七年级 · 组合数学
(本小题 8.0 分)

阅读: 在直线上有 $n$ 个不同的点, 则此图中共有多少条线段? 通过分析、画图尝试得如下表格:

| 图形 | 直线上点的个数 | 共有线段的条数 | 两者关系 |
| :---: | :---: | :---: | :---: |
| $A_{1}$ $A_{2}$ | 2 | 1 | $0+1=\frac{2 \times(2-1)}{2}=1$ |
| 1 1 1 <br> $A_{1}$ $A_{2}$ $A_{3}$ | 3 | 3 | $0+1+2=\frac{3 \times(3-1)}{2}=3$ |
| $A_{1}$ $A_{2}$ $A_{3}$ $A_{4}$ | 4 | 6 | $0+1+2+3=$ <br> $\frac{4 \times(4-1)}{2}=6$ |
| $\ldots$ | $\ldots$ | $=$ | $\ldots$ |
|  | n |  | $\square$ |

问题:

(1)把表格补充完整;

(2)根据上述得到的信息解决下列问题: 乘火车从 $A$ 站出发, 沿途经过 10 个车站方可到达 $B$ 站,

那么在 $A, B$ 两站之间分别需要安排多少种不同的车票, 有多少种不同的票价?

(3)如图, 长方形边 $A B$ 上有 3 个点 $\left(A_{1}, A_{2}, A_{3}\right.$ 且不与 $A, B$ 重合), $A C$ 边上有 2 个点 $\left(B_{1}, B_{2}\right.$ 且不与

$A, C$ 重合), 过这些点的直线将大长方形分割成若干个小长方形(包括正方形), 求图中共有多少个长方形.

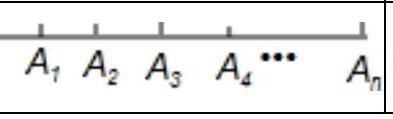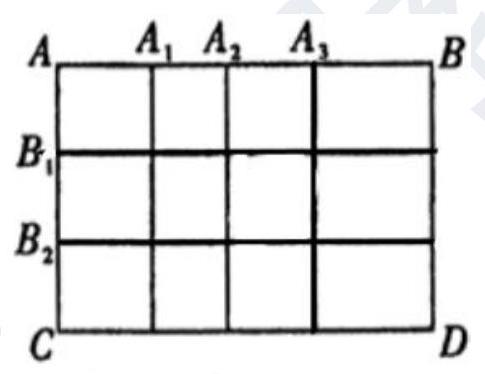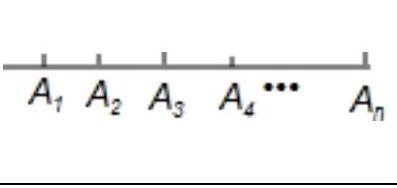
答案: 解：(1)把表格补充完整如下:\n|                    图形                     | 直线上点的个数 |   共有线段的条数   |                    两者关系                     |\n| :-----------------------------------------: | :------------: | :----------------: | :---------------------------------------------: |\n|          1 1 <br> $A_{1}$ $A_{2}$           |       2        |         1          |         $0+1=\\frac{2 \\times(2-1)}{2}=1$         |\n|             $A_{1} A_{2} A_{3}$             |       3        |         3          |        $0+1+2=\\frac{3 \\times(3-1)}{2}=$         |\n| 1 1 1  <br> $A_{1}$ $A_{2}$ $A_{3}$ $A_{4}$ |       4        |         6          |   $0+1+2+3=$ <br> $\frac{4 \times(4-1)}{2}=6$   |\n|                  $\\cdots$                   |    $\\cdots$    |      $\\cdots$      |                      \\|..                       |\n|                       |      $n$       | $\frac{n(n-1)}{2}$ | $0+1+2+3+\\cdots+(n$ <br> $-1)=\frac{n(n-1)}{2}$ |\n(2) 由题意可得：一共12个车站看作 12 个点, 线段条数为 $\frac{12 \times 11}{2}=66$ (条), 所以有 66 种票价;因为车票有起点和终点站之分,\n所以车票有 $2 \times 66=132($ 种 $)$;\n(3)以 $A 、 B_{1} 、 B_{2} 、 C$ 为端点的线段有 6 个;\n以 $A 、 A_{1} 、 A_{2} 、 A_{3} 、 B$ 为端点的线段有 10 个;\n$\therefore$ 图中长方形的个数为 $6 \times 10=60$ 个.
解析: 本题主要考查了线段的定义以及图形变化规律, 理解并应用图表数据中线段上点的个数与线段的条数的公式是解题的关键.
(1)根据已知表格中数据变化规律进而得出答案;
(2)把每一个车站看作一个点，利用图表公式列式进行计算即可得解;
,(3)把 $A B$ 边上看作 5 个点, $A C$ 边上看作 4 个点, 分别求出线段的条数, 再把再把它们相乘, 即可得解.